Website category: auto
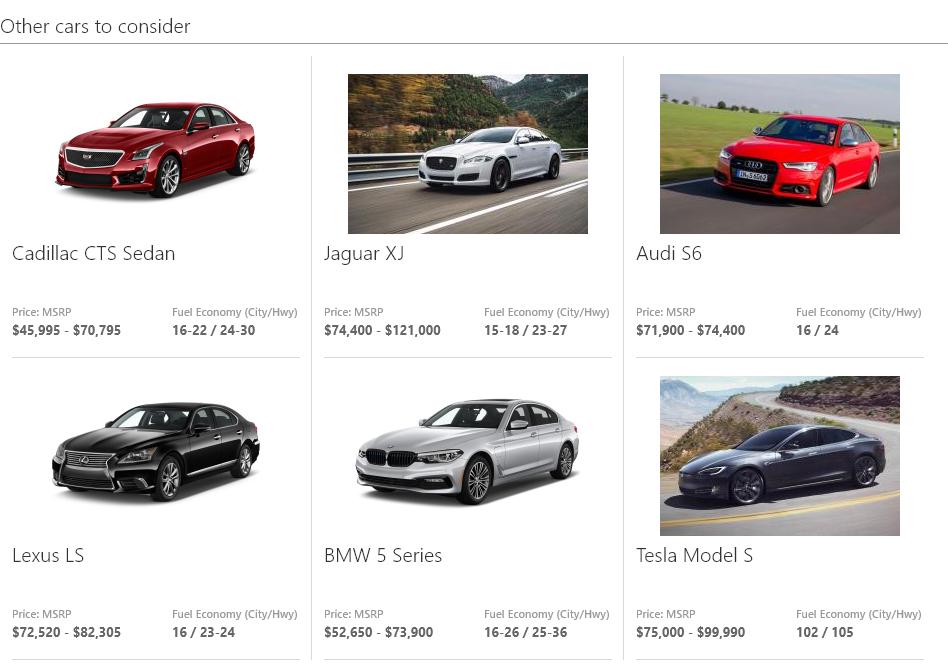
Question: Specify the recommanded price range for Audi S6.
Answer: $71,900 - $74,400

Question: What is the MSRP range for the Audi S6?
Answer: $71,900 - $74,400

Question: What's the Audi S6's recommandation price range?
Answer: $71,900 - $74,400

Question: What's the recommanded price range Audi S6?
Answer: $71,900 - $74,400

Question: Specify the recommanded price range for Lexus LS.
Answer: $72,520 - $82,305

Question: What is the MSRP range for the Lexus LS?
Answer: $72,520 - $82,305

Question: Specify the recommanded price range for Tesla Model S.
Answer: $75,000 - $99,990

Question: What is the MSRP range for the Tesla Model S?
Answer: $75,000 - $99,990

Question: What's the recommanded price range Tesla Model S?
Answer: $75,000 - $99,990

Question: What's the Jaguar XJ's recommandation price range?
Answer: $74,400 - $121,000

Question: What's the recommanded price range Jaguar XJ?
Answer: $74,400 - $121,000

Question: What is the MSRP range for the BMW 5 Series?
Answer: $52,650 - $73,900

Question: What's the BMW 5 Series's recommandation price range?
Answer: $52,650 - $73,900

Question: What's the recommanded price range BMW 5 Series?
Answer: $52,650 - $73,900

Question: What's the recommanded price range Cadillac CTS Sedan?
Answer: $45,995 - $70,795

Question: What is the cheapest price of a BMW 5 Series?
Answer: $52,650

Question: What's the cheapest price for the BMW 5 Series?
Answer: $52,650

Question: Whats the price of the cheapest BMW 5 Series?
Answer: $52,650

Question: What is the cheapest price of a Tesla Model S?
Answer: $75,000

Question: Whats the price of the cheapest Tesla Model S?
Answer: $75,000

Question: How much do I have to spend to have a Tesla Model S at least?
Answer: $75,000

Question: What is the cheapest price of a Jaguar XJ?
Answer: $74,400

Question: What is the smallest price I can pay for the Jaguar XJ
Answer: $74,400

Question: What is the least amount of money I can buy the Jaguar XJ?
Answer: $74,400

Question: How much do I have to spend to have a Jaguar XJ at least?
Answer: $74,400

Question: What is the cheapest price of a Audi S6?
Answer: $71,900

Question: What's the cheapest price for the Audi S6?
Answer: $71,900

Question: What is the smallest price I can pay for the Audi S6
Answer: $71,900

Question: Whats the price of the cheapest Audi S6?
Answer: $71,900

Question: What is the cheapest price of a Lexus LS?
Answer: $72,520

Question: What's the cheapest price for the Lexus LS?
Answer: $72,520

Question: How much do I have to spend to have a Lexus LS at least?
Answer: $72,520

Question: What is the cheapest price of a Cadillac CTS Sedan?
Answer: $45,995

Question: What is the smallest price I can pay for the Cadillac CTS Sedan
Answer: $45,995

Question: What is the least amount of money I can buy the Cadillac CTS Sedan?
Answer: $45,995

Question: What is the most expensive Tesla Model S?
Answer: $99,990

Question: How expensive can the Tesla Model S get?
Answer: $99,990

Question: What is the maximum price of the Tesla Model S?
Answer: $99,990

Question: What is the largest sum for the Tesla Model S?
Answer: $99,990

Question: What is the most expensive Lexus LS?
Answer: $82,305

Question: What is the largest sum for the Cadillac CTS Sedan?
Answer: $70,795

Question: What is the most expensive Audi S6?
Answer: $74,400

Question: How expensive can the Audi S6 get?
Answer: $74,400

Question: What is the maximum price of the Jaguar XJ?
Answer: $121,000

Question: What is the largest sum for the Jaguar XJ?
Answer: $121,000

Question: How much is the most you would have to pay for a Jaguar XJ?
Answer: $121,000

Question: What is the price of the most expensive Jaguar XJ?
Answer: $121,000

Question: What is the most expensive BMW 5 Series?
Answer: $73,900

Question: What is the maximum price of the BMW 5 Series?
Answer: $73,900

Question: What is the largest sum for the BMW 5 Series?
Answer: $73,900

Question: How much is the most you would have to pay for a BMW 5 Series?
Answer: $73,900

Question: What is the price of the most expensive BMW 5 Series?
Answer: $73,900

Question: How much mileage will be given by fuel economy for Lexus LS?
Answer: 16 / 23-24

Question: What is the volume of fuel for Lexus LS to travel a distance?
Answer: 16 / 23-24

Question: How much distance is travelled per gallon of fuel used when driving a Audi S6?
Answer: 16 / 24

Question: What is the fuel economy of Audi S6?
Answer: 16 / 24

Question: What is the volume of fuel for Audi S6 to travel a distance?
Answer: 16 / 24

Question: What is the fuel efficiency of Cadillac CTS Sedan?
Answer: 16-22 / 24-30

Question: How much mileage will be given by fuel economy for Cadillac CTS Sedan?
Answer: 16-22 / 24-30

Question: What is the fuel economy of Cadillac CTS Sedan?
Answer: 16-22 / 24-30

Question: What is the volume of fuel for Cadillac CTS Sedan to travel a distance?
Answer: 16-22 / 24-30

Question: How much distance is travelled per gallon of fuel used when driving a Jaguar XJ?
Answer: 15-18 / 23-27

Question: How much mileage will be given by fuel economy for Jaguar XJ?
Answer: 15-18 / 23-27

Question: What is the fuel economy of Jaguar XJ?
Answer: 15-18 / 23-27